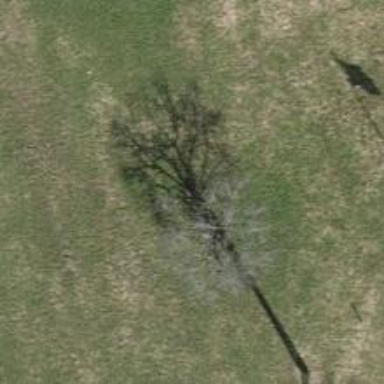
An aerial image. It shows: Urban tree adds touch of nature to the surroundings.